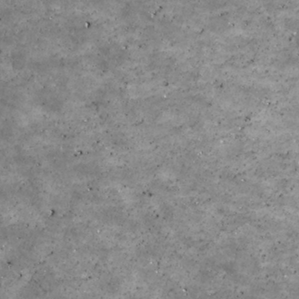
Label: non_frost